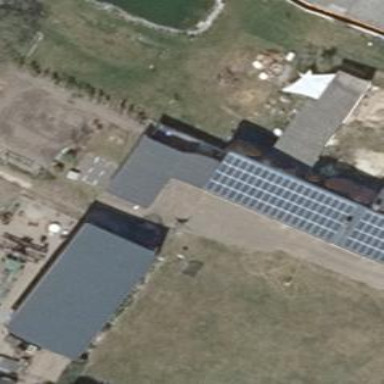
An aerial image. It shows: Small solar photovoltaic panel generator inside building.